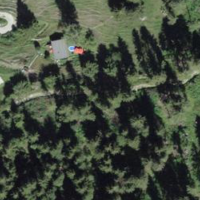
EUNIS habitat code: 43
Species observed at this site:
Leontopodium nivale